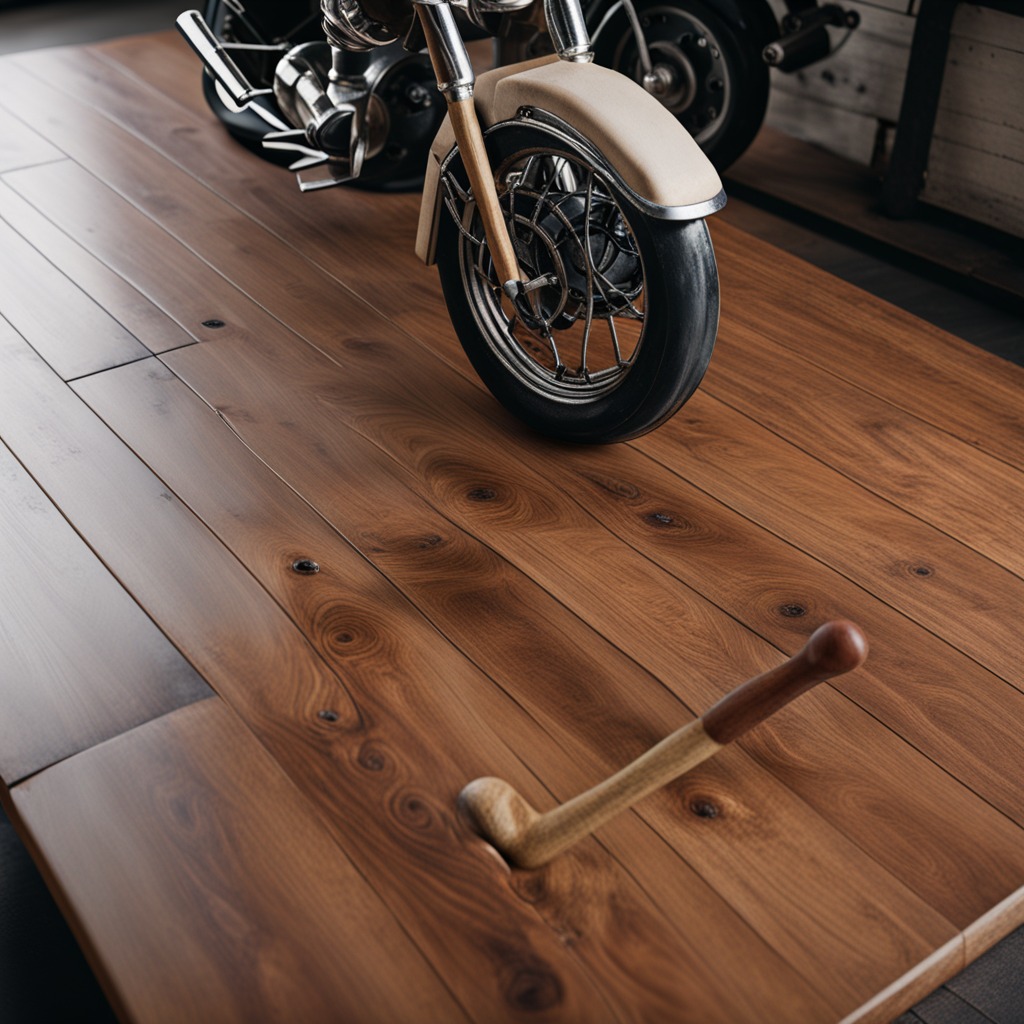
A hammer is lying on the wooden table.